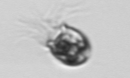
Label: Balanion